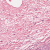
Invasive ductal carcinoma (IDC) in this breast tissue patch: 0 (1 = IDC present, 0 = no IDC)